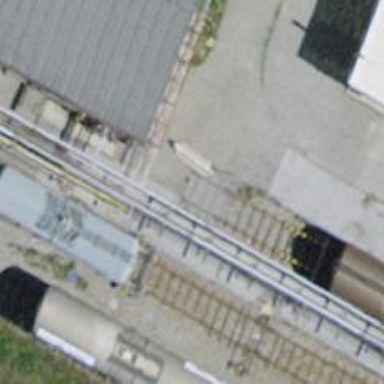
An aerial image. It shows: Railway buffer stop.